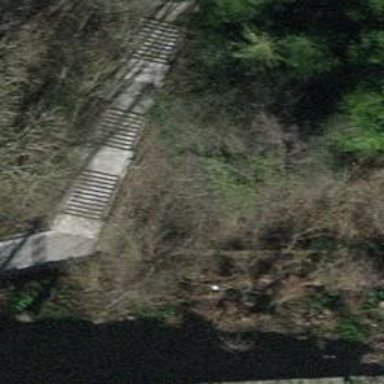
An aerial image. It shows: Set of steps on the road.